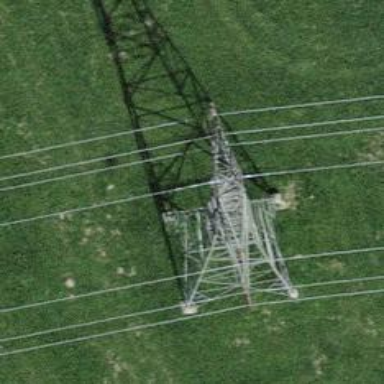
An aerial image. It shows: Towering power structure.